Question: Here is what i am doing I have two tables one is Menu and other is subMenu
'''
Menu table :
- id
- name
- num
submenu table :
- ids
- id
- sname
- url
'''
The link is " " .
i do that for menu but i want to show menu & her submenu
'''
<?
$getcat = mysql_query("select * from menu ORDER BY num ");
$recordno = mysql_num_rows($getcat);
if ($recordno > 0) {
while ($rowc = mysql_fetch_array($getcat)) {
echo "
<br>
$rowc[name] ";
}
}
?>
'''
and result like this

and please give the code php to show result .
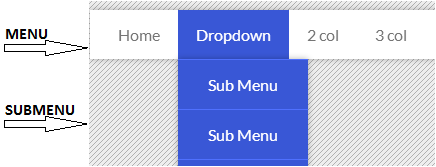
Answer: First of all you might want to change:
'''
Menu table :
- id
- name
- num
submenu table :
- id
- menu_id
- sname
- url
'''
Doing this helps avoid any ambiguity.
and then use a join
'''
<?
$db = mysql_connect('YOUR_DB_ADDRESS','YOUR_DB_USER','YOUR_DB_PASS') or die("Database error");
mysql_select_db('YOUR_DB', $db);
$getcat = mysql_query("SELECT * FROM menu m JOIN submenu sm ON m.id = sm.menu_id ORDER BY num ");
if (!$getcat) {
die("Error");
}
while ($row = mysql_fetch_assoc($getcat)) {
echo $row['name'];
echo $row['sname'];
}
'''
One a side note move to MySQLi